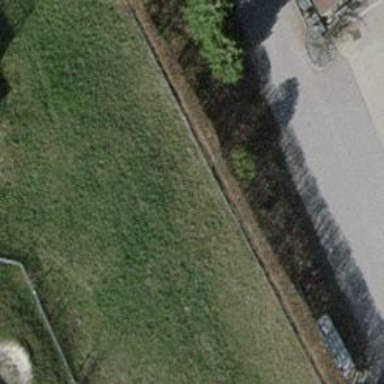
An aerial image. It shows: Hedge barrier.